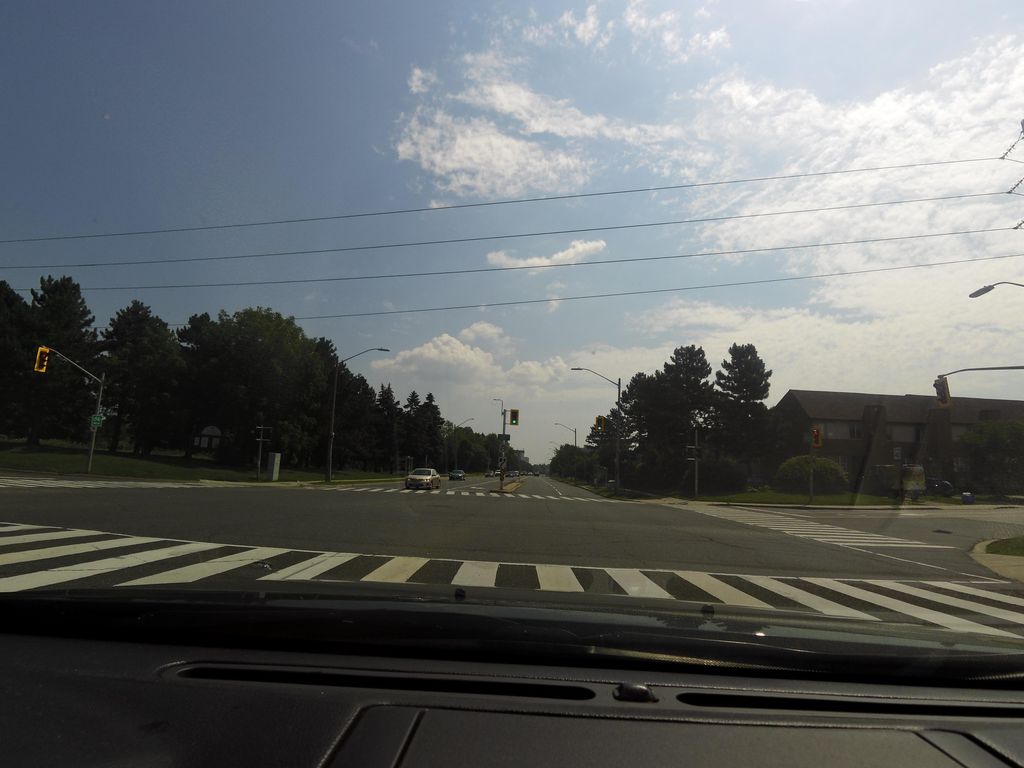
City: hamilton